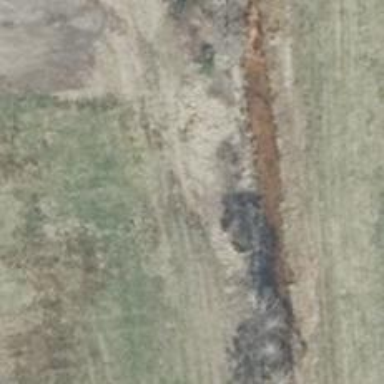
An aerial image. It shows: Grassy track with grade 5 track type.